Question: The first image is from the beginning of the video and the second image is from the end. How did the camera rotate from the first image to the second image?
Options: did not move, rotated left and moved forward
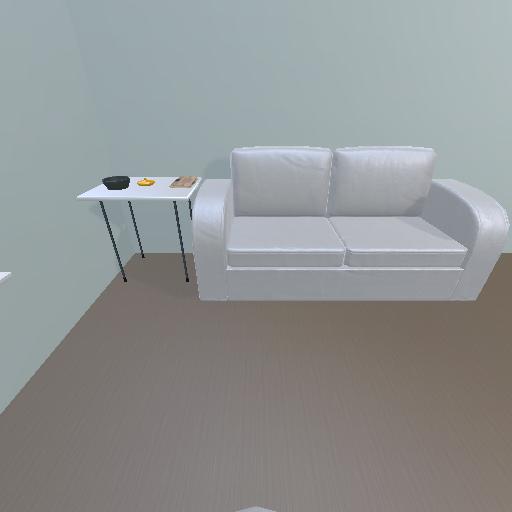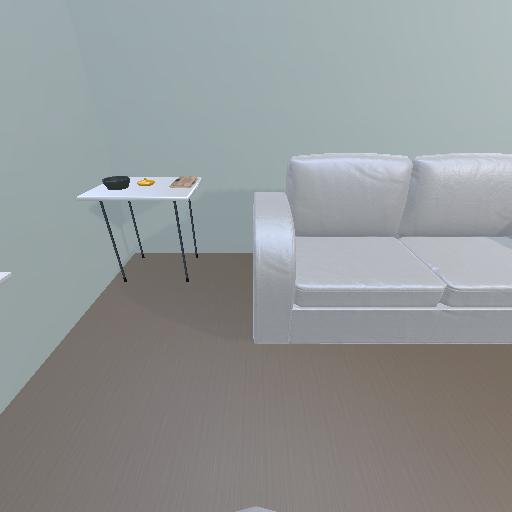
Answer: did not move